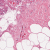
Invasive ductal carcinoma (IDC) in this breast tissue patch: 0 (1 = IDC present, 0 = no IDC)